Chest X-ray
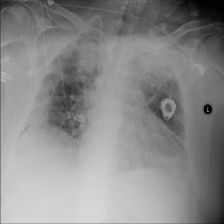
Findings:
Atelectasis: negative
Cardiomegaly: negative
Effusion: negative
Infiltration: negative
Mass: negative
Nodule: negative
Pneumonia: negative
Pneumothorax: negative
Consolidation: negative
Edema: negative
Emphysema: negative
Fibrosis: negative
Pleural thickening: negative
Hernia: negative